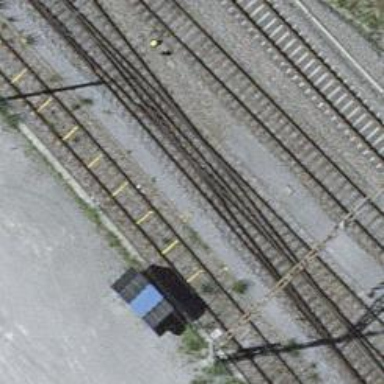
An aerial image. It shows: Railway track with contact lines for electrification.